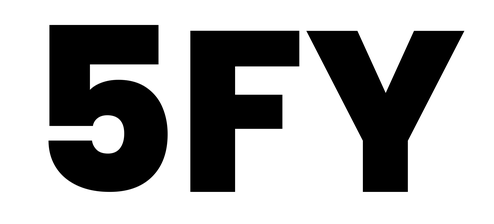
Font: Poppins-ExtraBold